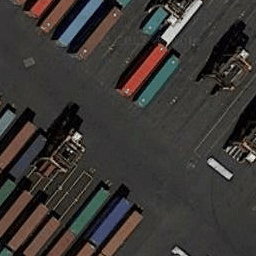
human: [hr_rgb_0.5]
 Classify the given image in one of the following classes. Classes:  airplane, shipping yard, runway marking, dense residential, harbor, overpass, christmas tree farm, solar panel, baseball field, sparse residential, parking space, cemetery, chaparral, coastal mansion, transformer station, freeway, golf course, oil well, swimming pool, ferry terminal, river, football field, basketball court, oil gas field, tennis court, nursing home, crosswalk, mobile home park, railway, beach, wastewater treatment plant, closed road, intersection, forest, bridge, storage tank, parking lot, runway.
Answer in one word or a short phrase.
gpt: shipping yard